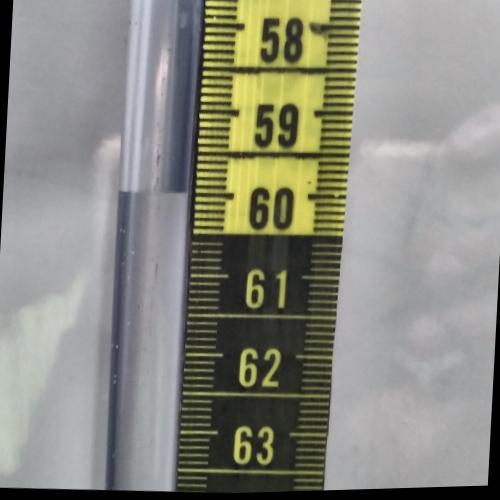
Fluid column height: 60.0 cm